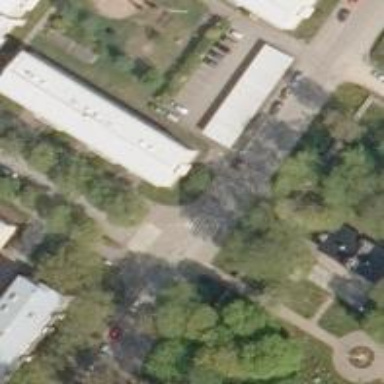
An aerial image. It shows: Footway crossing.